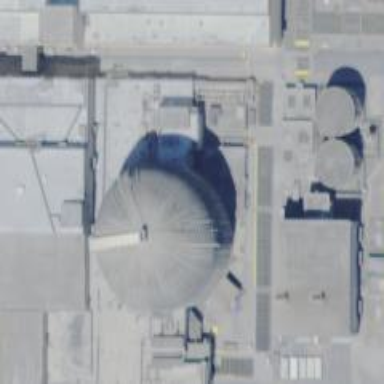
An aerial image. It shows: Nuclear power generator.